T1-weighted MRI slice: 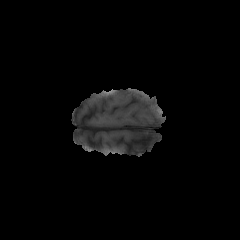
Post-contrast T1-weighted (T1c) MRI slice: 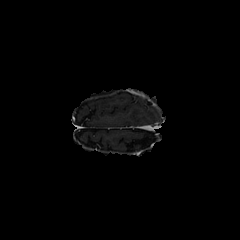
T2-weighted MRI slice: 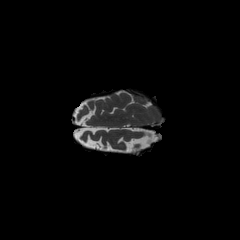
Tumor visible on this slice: no